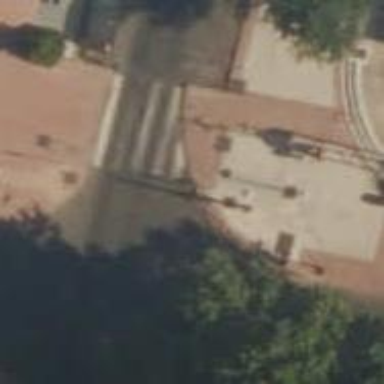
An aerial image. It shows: Uncontrolled zebra crossing on the road.